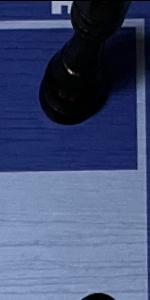
Label: Empty